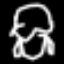
Label: frog